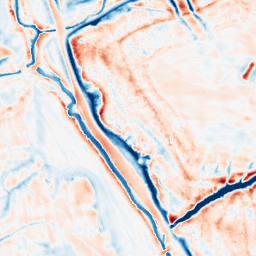
Category: edge_preserving
Decomposition family: bilateral
Decomposition parameters: d: 21
sigma_color: 100
sigma_space: 75
Upsampling method: sinc_hamming
Upsampling parameters: scale: 8
kernel_size: 16
Upsampling scale: 8